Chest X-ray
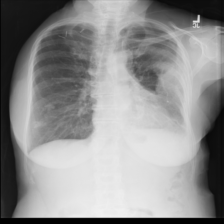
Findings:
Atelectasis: negative
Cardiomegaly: negative
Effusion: negative
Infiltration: negative
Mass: negative
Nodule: positive
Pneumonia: negative
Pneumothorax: negative
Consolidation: negative
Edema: negative
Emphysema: negative
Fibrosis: negative
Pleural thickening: negative
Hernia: negative